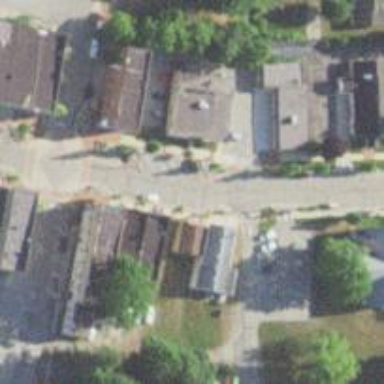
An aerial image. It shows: Alley classified as service road.